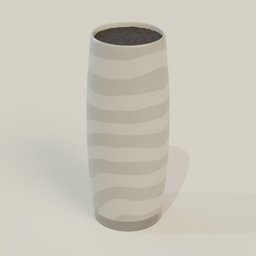
Label: decoration